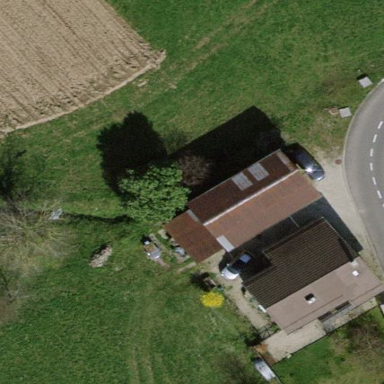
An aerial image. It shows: Gabled roof on farm auxiliary building.